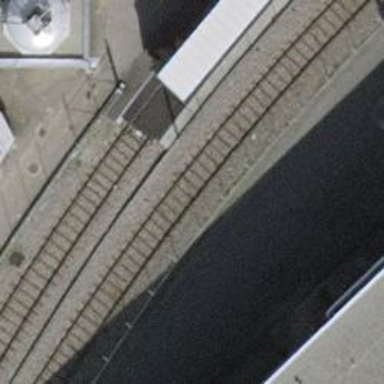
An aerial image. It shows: Single-track railway spur.